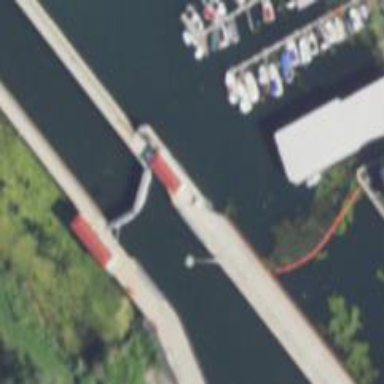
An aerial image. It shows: Lock gate along waterway.